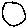
Label: circle